Interaction volume radius: 5 \u00c5
Interaction volume height: 15 \u00c5
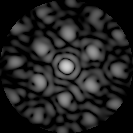
Disorder parameter: 0.5035